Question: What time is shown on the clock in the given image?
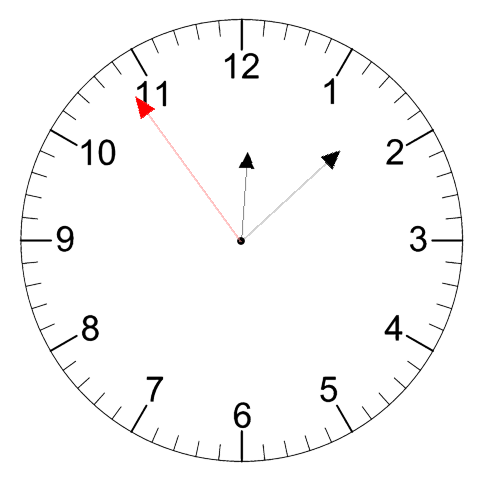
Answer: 12:07:54